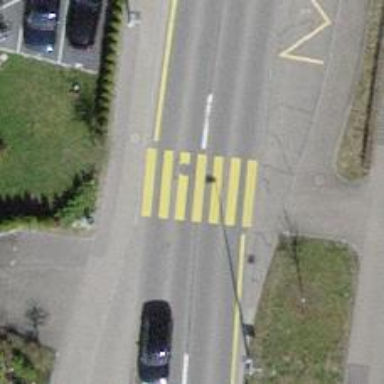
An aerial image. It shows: Uncontrolled zebra crossing with yellow markings.